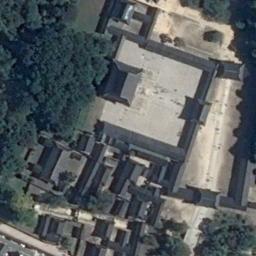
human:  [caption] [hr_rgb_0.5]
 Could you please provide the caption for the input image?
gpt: The palace is surrounded by buildings and trees .

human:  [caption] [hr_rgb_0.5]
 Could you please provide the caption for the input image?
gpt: There are some trees near the palace .

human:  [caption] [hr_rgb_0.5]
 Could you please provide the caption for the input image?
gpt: There are many trees around the palace .

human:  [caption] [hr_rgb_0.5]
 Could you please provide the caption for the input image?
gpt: The dark gray palace has long walls, Some palaces of different sizes and courtyards and a grove of trees is next to the palace .

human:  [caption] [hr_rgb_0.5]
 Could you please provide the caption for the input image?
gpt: There are some trees beside the black palace .